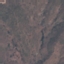
Label: HerbaceousVegetation